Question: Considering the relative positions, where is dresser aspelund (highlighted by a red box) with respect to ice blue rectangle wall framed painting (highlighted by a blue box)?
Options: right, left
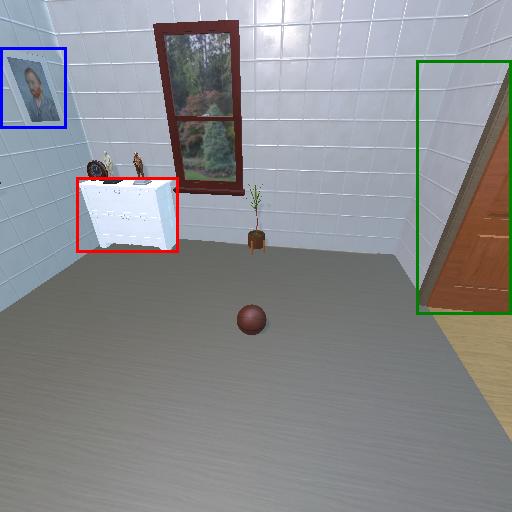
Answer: right